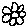
Label: flower